Question: I'm looking for a way how to plot graph at specific coordinates of a figure (maybe my terminology is not rigth). So it might look like this:

And I could draw in to figure 1. For example lines between plots etc.
If I use subplot, I would get grid layout, but I need to define position more freely. And I wouldn't be able to draw anything between those plots.
Any suggestions?
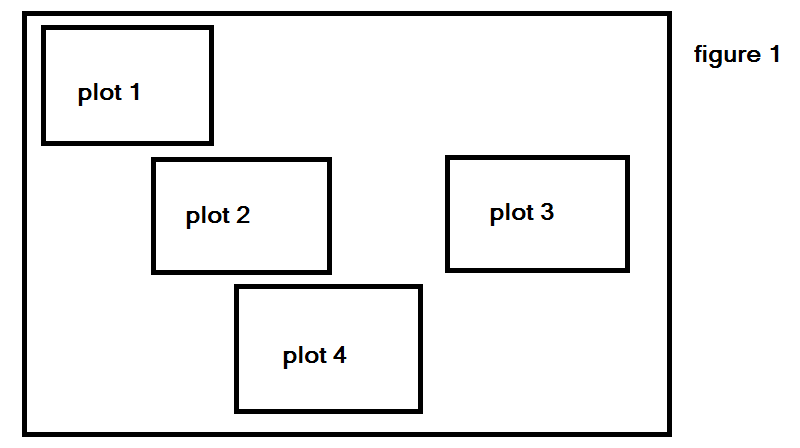
Answer: Use 'subplot' but place the plots freely by setting their 'Position' property.
So a quick example:
'''
x=rand(1,100);
ax1=subplot(2,2,1);
plot(x)
ax2=subplot(2,2,2);
plot(x)
ax3=subplot(2,2,3);
plot(x)
ax4=subplot(2,2,4);
plot(x)
set(ax1,'Position',[0.05 0.75 0.35 0.2])
set(ax2,'Position',[0.1 0.45 0.35 0.2])
set(ax3,'Position',[0.15 0.15 0.35 0.2])
set(ax4,'Position',[0.6 0.45 0.35 0.2])
'''
Note that the parameters are '[x y w h]' and 'x=0,y=0' is in the bottom left corner. The values are normalized to '[0,1]'.